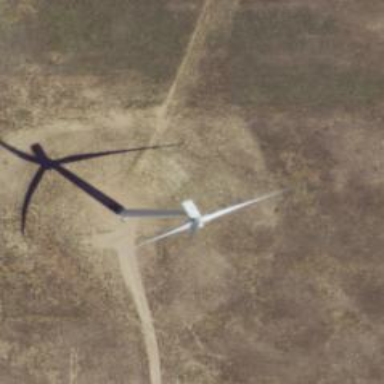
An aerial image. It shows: Wind generator powered by horizontal-axis wind turbine.